Question: I recently installed windows 8 along with Visual Studio Express 2012 for Windows Phone. However, if I start a new Windows Phone App project (7.1, although 8 has the same issue) and open the MainPage.xaml file, an error appears in the designer window as follows:
'''
XamlParseException: Cannot find a Resource with the Name/Key PhoneBackgroundBrush [Line: 47 Position: 111]
'''
The MainPage.xaml file is as follows:
'''
<phone:PhoneApplicationPage
x:Class="PhoneApp1.MainPage"
xmlns="http://schemas.microsoft.com/winfx/2006/xaml/presentation"
xmlns:x="http://schemas.microsoft.com/winfx/2006/xaml"
xmlns:phone="clr-namespace:Microsoft.Phone.Controls;assembly=Microsoft.Phone"
xmlns:shell="clr-namespace:Microsoft.Phone.Shell;assembly=Microsoft.Phone"
xmlns:d="http://schemas.microsoft.com/expression/blend/2008"
xmlns:mc="http://schemas.openxmlformats.org/markup-compatibility/2006"
mc:Ignorable="d" d:DesignWidth="480" d:DesignHeight="768"
FontFamily="{StaticResource PhoneFontFamilyNormal}"
FontSize="{StaticResource PhoneFontSizeNormal}"
Foreground="{StaticResource PhoneForegroundBrush}"
SupportedOrientations="Portrait" Orientation="Portrait"
shell:SystemTray.IsVisible="True">
<!--LayoutRoot is the root grid where all page content is placed-->
<Grid x:Name="LayoutRoot" Background="Transparent">
<Grid.RowDefinitions>
<RowDefinition Height="Auto"/>
<RowDefinition Height="*"/>
</Grid.RowDefinitions>
<!--TitlePanel contains the name of the application and page title-->
<StackPanel x:Name="TitlePanel" Grid.Row="0" Margin="12,17,0,28">
<TextBlock x:Name="ApplicationTitle" Text="MY APPLICATION" Style="{StaticResource PhoneTextNormalStyle}"/>
<TextBlock x:Name="PageTitle" Text="page name" Margin="9,-7,0,0" Style="{StaticResource PhoneTextTitle1Style}"/>
</StackPanel>
<!--ContentPanel - place additional content here-->
<Grid x:Name="ContentPanel" Grid.Row="1" Margin="12,0,12,0"></Grid>
</Grid>
</phone:PhoneApplicationPage>
'''
The App.xaml file contains this:
'''
<Application
x:Class="PhoneApp1.App"
xmlns="http://schemas.microsoft.com/winfx/2006/xaml/presentation"
xmlns:x="http://schemas.microsoft.com/winfx/2006/xaml"
xmlns:phone="clr-namespace:Microsoft.Phone.Controls;assembly=Microsoft.Phone"
xmlns:shell="clr-namespace:Microsoft.Phone.Shell;assembly=Microsoft.Phone">
<!--Application Resources-->
<Application.Resources>
</Application.Resources>
<Application.ApplicationLifetimeObjects>
<!--Required object that handles lifetime events for the application-->
<shell:PhoneApplicationService
Launching="Application_Launching" Closing="Application_Closing"
Activated="Application_Activated" Deactivated="Application_Deactivated"/>
</Application.ApplicationLifetimeObjects>
</Application>
'''
The solution looks like this:

There doesn't appear to be any other style related files anywhere. Can anyone shed any light on this? its driving me insane.
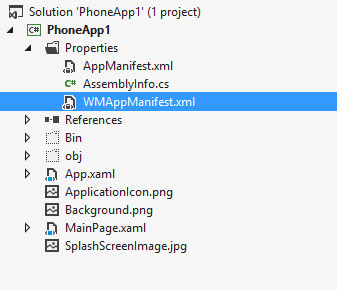
Answer: Based on your own answer instead of copying the original ThemesResources.xaml I'd create a new one and merge it with the original.
Create a new Resource Dictionary (e.g. FixedDictionaryResources.xaml). In Visual Studio you need to create a Windows Phone Page or use any other template that creates a XAML file. In Blend you can create a resource dictionary directly. In VS you need to remove then all the content and put in the following code. In Blend just add the
'''
<ResourceDictionary
xmlns="http://schemas.microsoft.com/winfx/2006/xaml/presentation"
xmlns:x="http://schemas.microsoft.com/winfx/2006/xaml">
<!-- Resource dictionary entries should be defined here. -->
<SolidColorBrush x:Key="PhoneBackgroundBrush" Color="{StaticResource PhoneBackgroundColor}"/>
</ResourceDictionary>
'''
Open App.xaml and add the following code to merge the new dictionary with the default resources dictionary.
'''
<Application.Resources>
<ResourceDictionary>
<ResourceDictionary.MergedDictionaries>
<ResourceDictionary Source="Resources/FixingResourceDictionary.xaml"/>
</ResourceDictionary.MergedDictionaries>
</ResourceDictionary>
</Application.Resources>
'''
Reopen the pages that are still showing the PhoneBackgroundBrush missing issue and everything should work now.